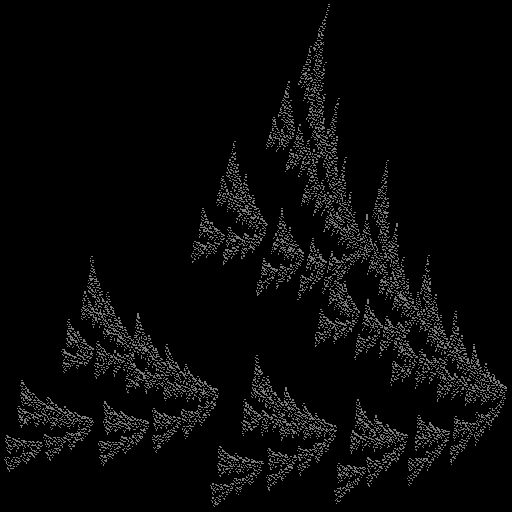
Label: watersprite